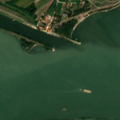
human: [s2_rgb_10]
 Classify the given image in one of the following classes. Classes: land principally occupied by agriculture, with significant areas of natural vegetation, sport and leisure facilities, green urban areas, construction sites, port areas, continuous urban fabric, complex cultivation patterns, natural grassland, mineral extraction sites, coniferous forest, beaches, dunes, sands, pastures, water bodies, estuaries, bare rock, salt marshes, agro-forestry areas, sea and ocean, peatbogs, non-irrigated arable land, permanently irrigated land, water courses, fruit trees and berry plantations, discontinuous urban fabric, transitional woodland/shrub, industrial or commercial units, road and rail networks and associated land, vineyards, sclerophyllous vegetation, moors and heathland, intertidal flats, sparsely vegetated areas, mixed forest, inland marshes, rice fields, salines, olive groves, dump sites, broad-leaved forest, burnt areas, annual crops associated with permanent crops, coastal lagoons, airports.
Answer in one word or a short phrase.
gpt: non-irrigated arable land, land principally occupied by agriculture, with significant areas of natural vegetation, natural grassland, water courses